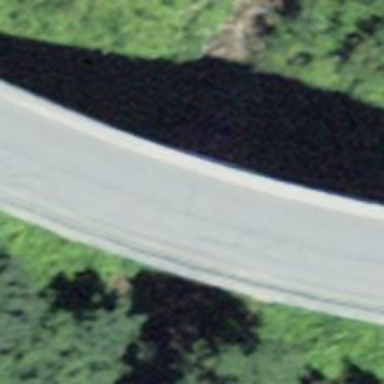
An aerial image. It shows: Culvert tunnel.